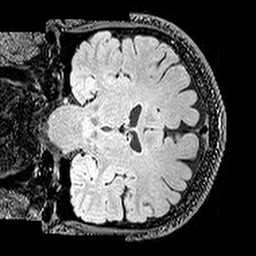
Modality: T2w
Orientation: coronal
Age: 47
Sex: male
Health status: healthy
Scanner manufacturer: siemens
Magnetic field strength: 3 T
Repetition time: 5 s
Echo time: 0.396 s